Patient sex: F
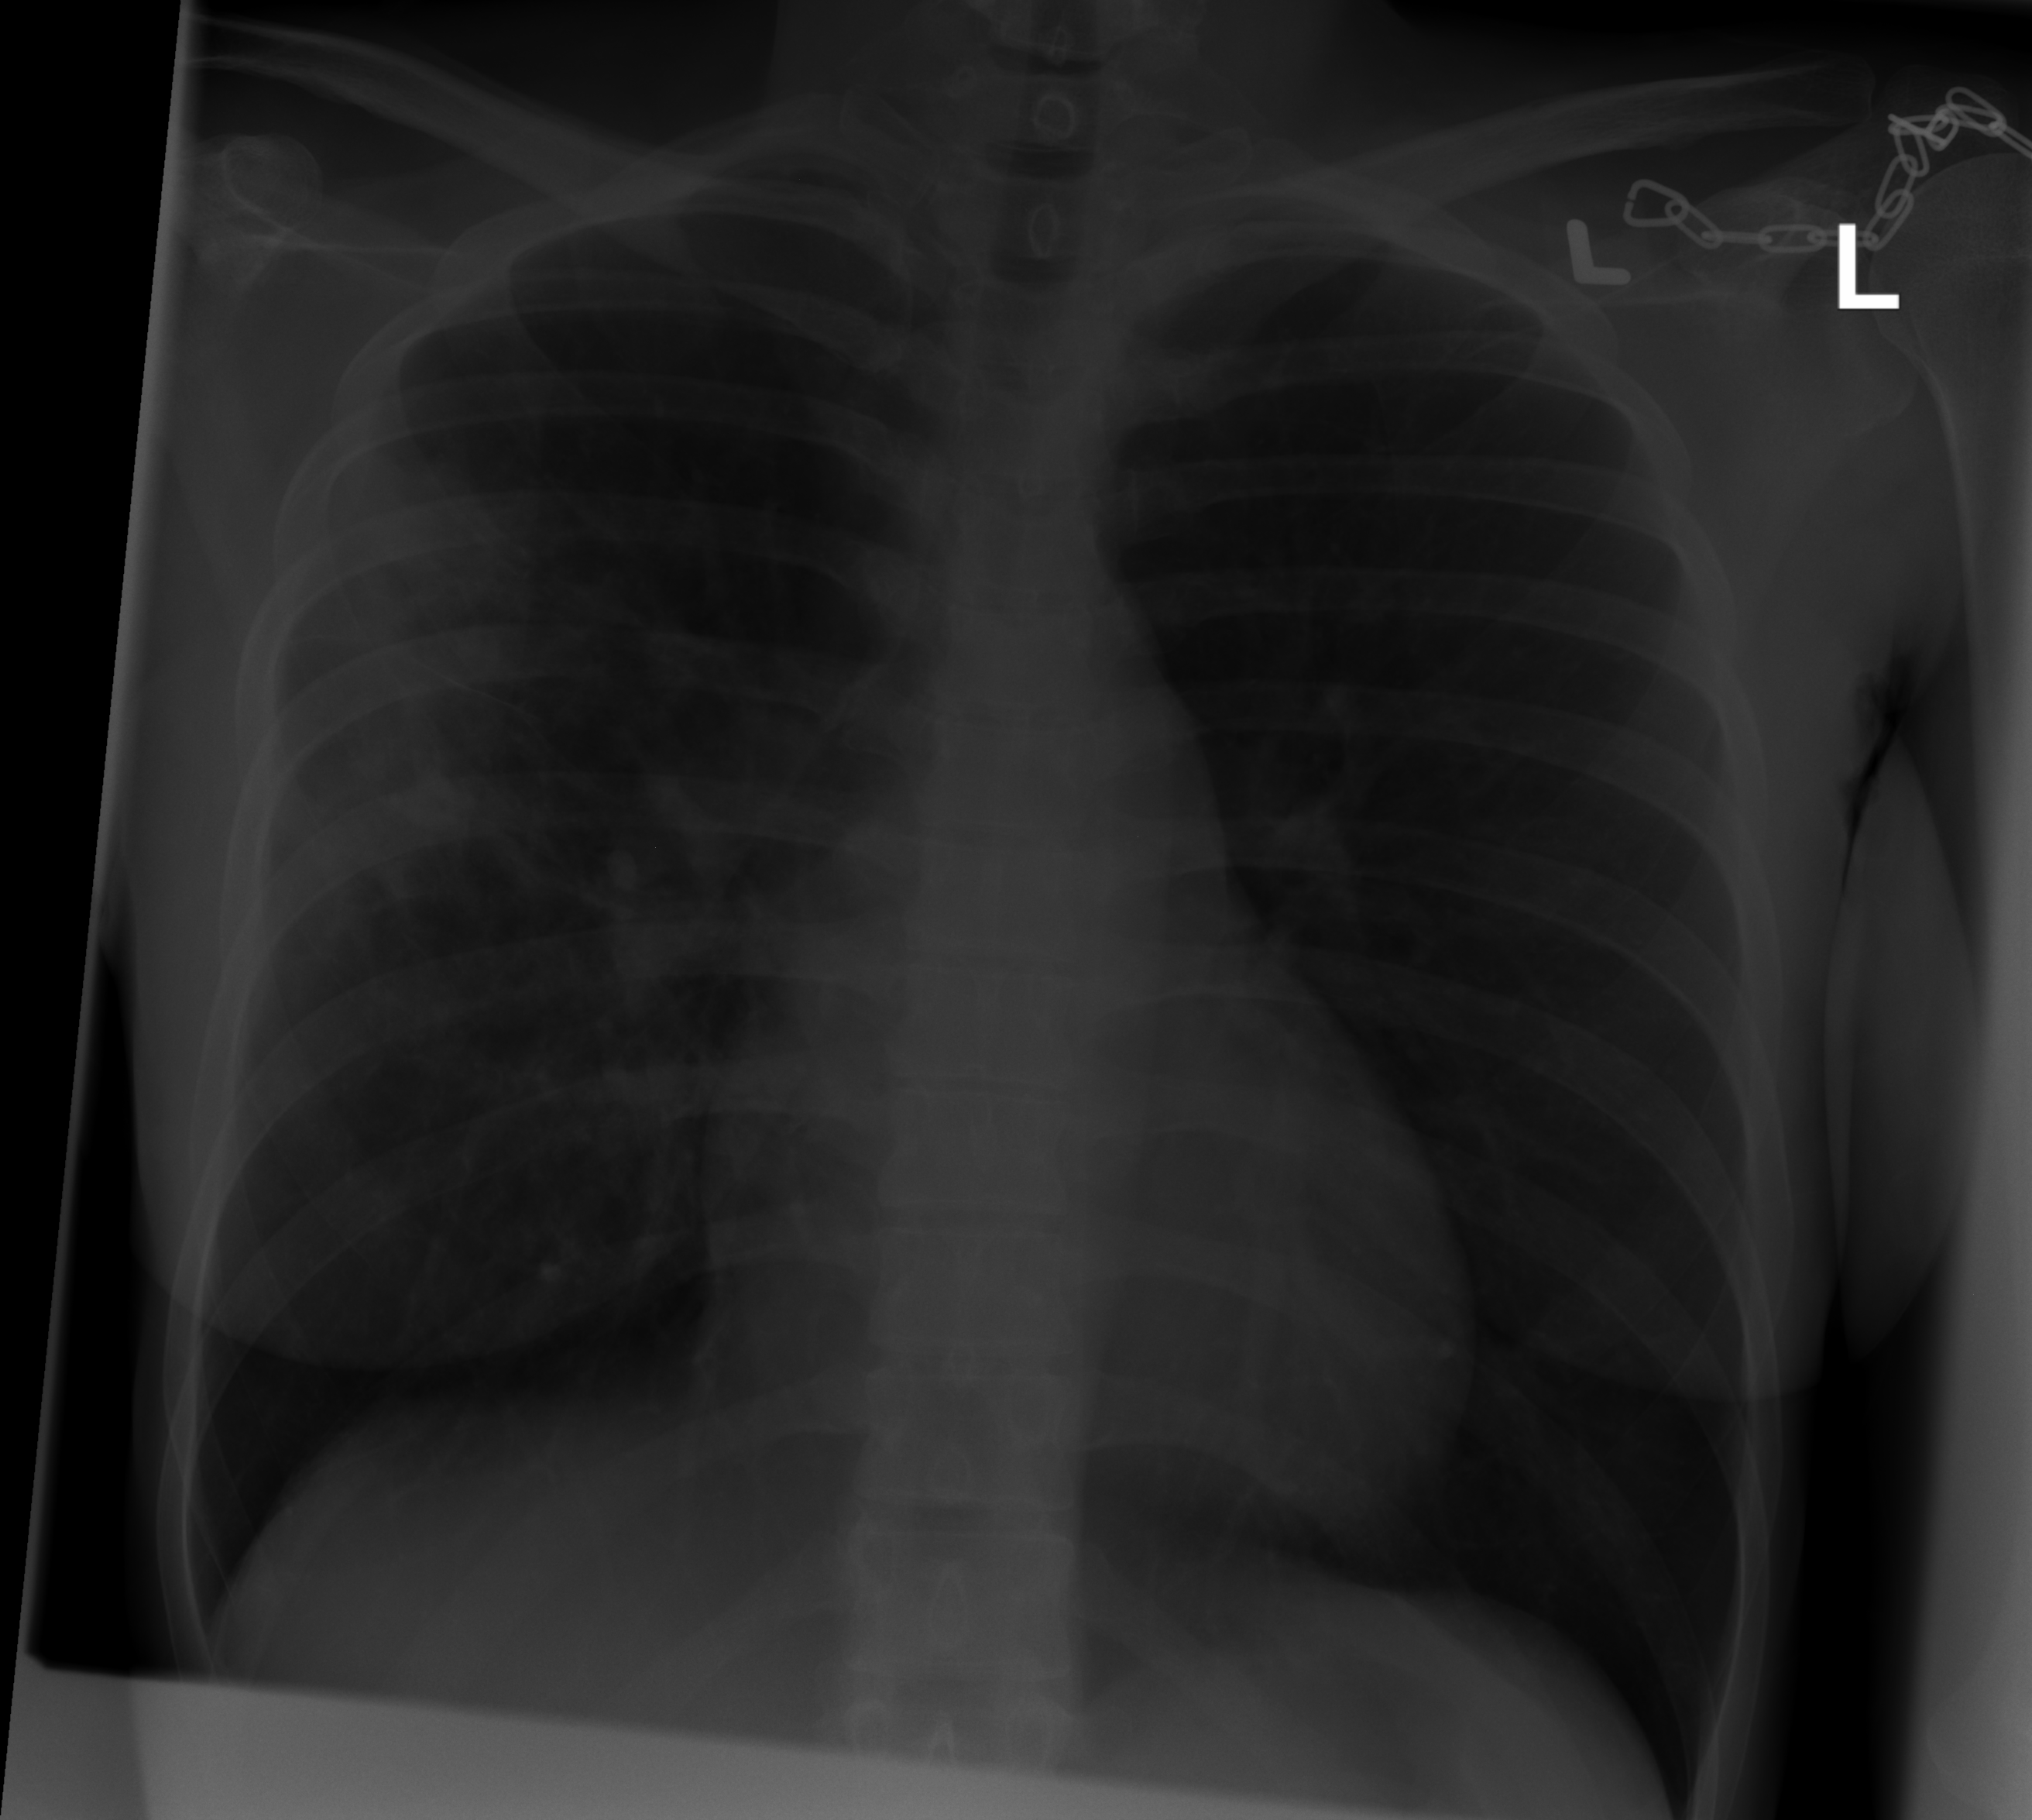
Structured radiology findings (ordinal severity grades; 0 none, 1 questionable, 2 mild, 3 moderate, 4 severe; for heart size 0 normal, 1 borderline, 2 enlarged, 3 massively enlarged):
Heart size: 0
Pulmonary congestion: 0
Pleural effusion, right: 0
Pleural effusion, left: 0
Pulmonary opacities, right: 3
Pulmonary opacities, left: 0
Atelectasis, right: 2
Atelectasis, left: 0